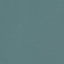
Land use / land cover class: SeaLake